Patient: sex M, age 49
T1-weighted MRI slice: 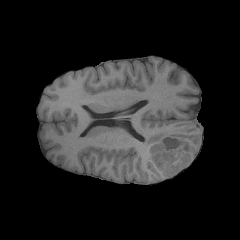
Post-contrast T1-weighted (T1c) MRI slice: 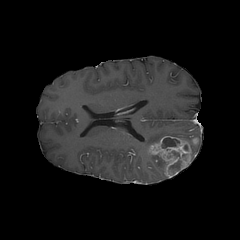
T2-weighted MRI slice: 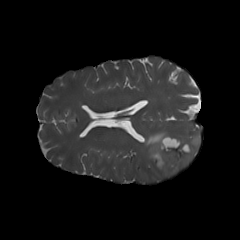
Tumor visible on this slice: yes
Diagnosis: Glioblastoma, IDH-wildtype
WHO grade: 4